Interaction volume radius: 5 \u00c5
Interaction volume height: 25 \u00c5
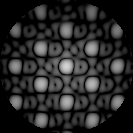
Disorder parameter: 0.09566